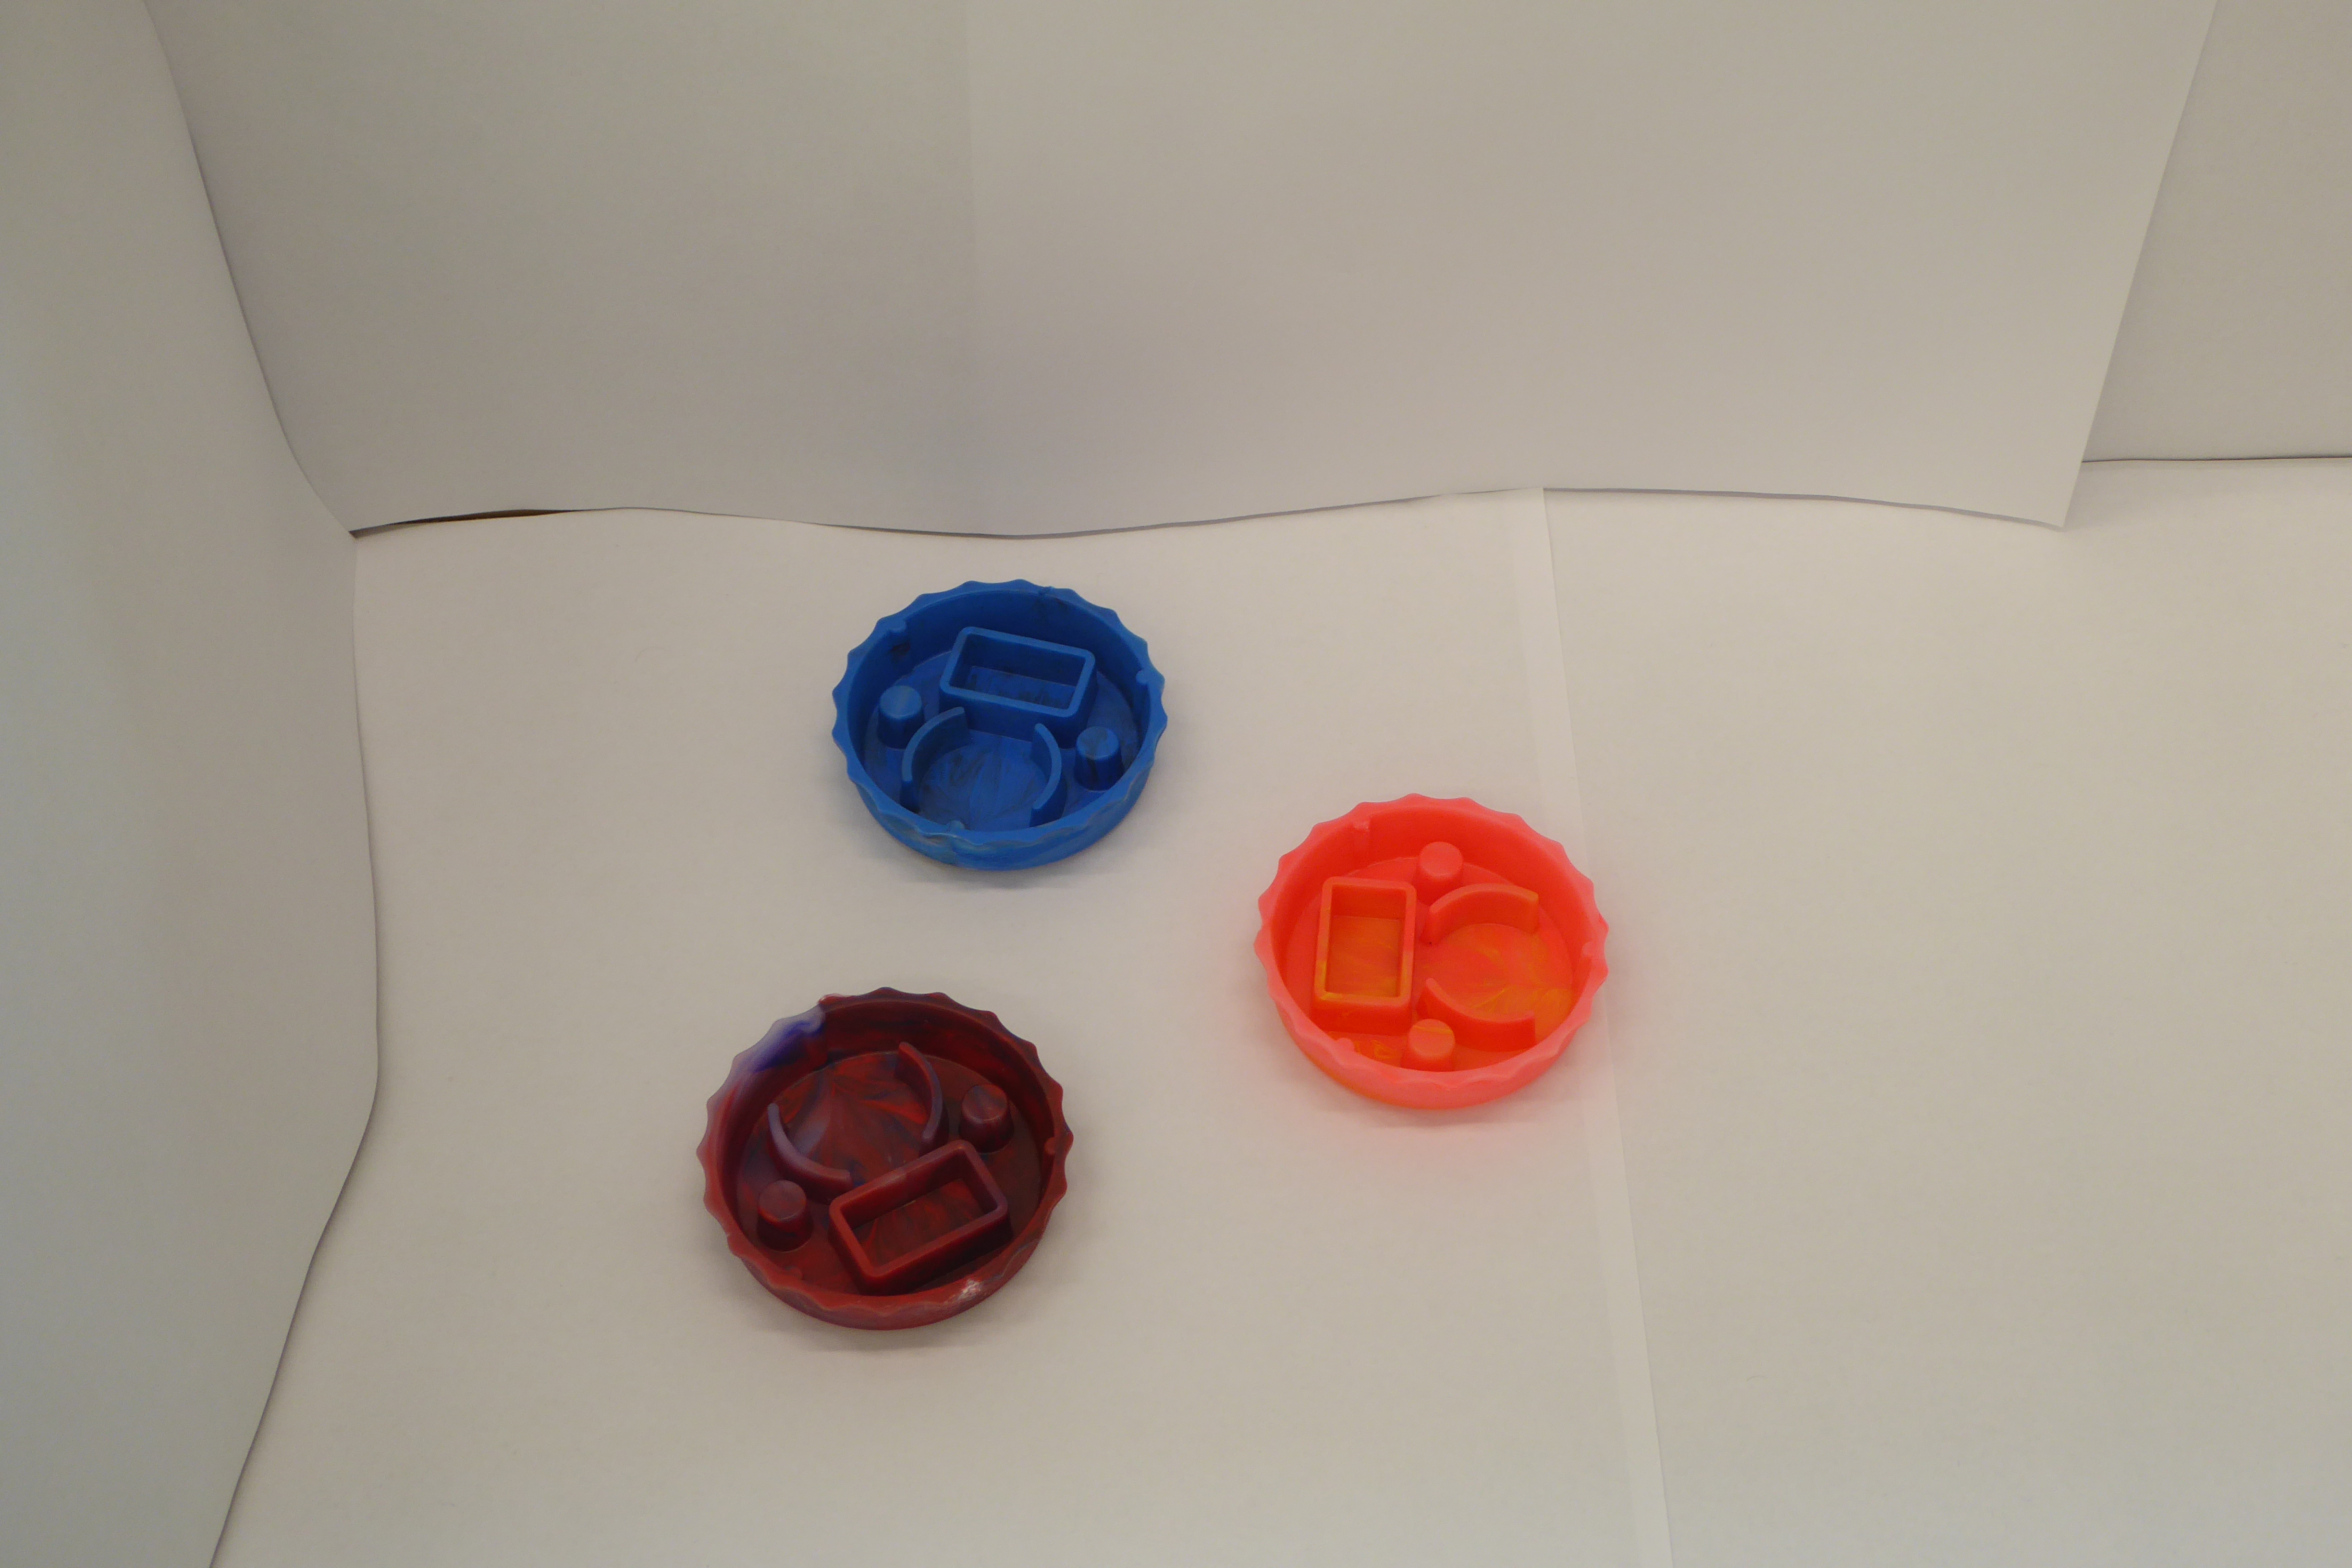
Label: Bottle Opener - Cover